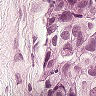
Metastatic tissue present: yes